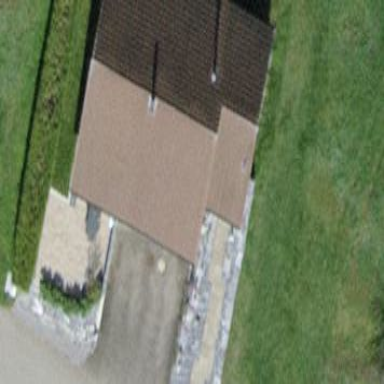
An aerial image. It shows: Detached building with gabled roof.